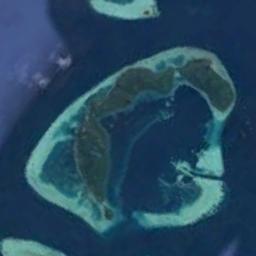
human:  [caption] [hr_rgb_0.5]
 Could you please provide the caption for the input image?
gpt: The long, Green island is surrounded by blue water, With white sand on the outer periphery of the island .

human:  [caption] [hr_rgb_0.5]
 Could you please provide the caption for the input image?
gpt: The long strip island with a reef is surrounded by deep blue waters .

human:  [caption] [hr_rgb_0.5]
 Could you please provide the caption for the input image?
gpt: The shape of the island is strange .

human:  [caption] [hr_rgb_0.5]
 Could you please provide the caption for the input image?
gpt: There are many trees on the island .

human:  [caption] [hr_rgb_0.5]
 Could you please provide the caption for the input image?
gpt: The green island is on a blue sea .